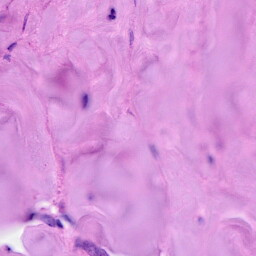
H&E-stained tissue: Breast